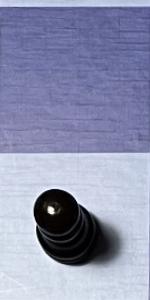
Label: Pawn_Black